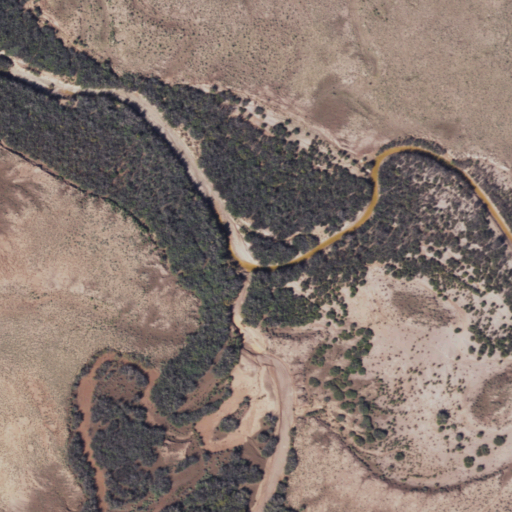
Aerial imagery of valley in Arizona named Hay Hollow Draw containing shrub, woody wetlands, and grassland